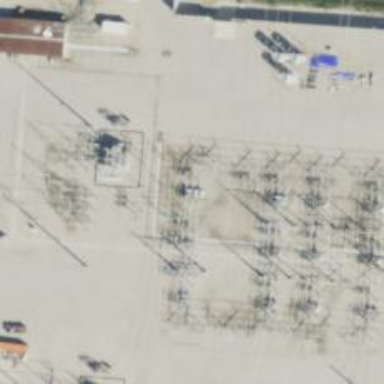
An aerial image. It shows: Switch for power supply.